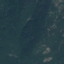
Land use / land cover: Forest